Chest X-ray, PA view. Patient: 56 years old, sex M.
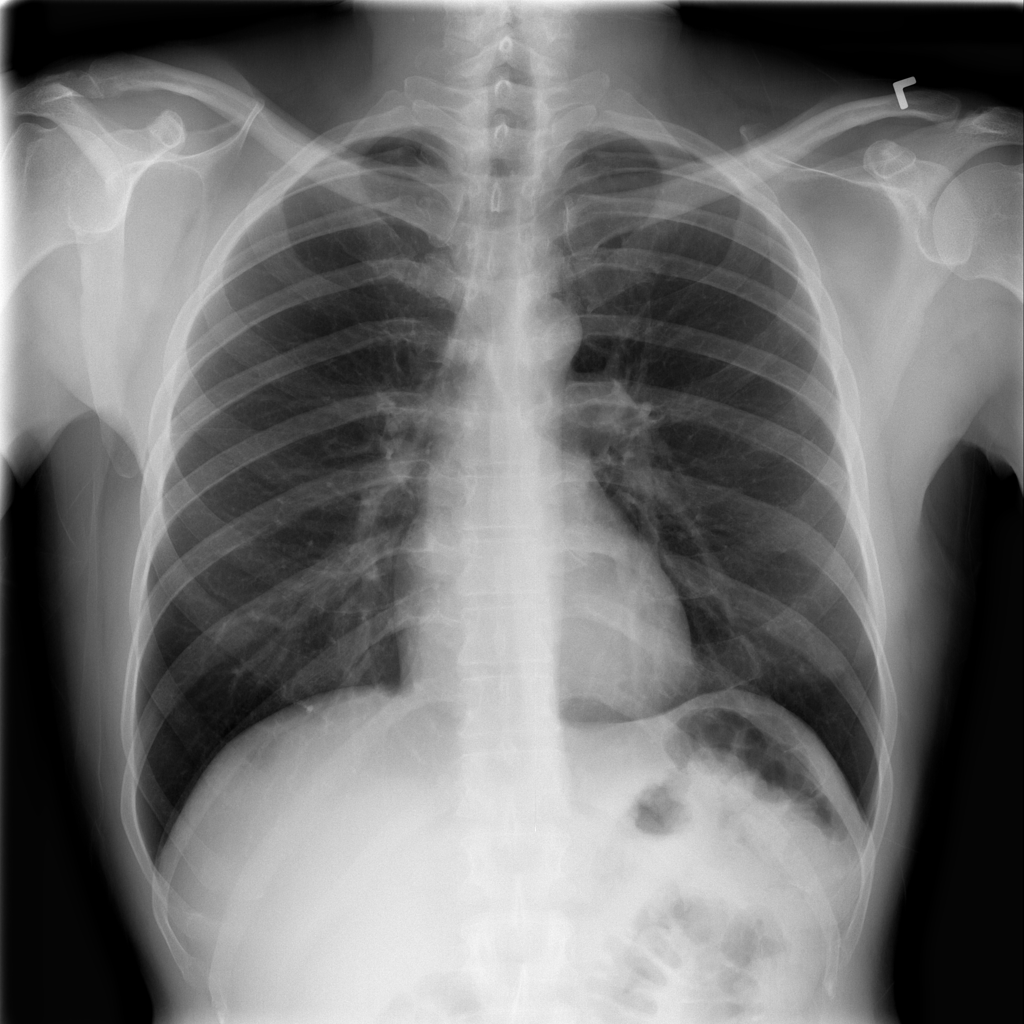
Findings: No Finding